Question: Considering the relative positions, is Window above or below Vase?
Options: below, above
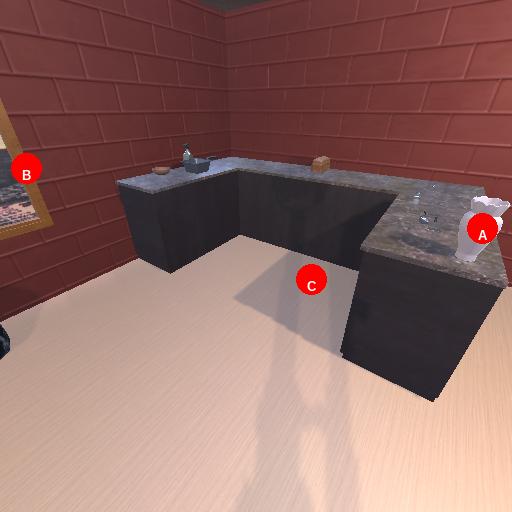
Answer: below